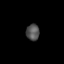
Tissue: lung
Cell type: Epithelial cells
Senescence score: 0.1936
Nuclear area (px): 214
Mean DAPI intensity: 81.925